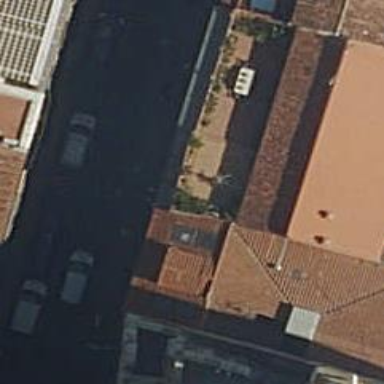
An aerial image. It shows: Restaurant.